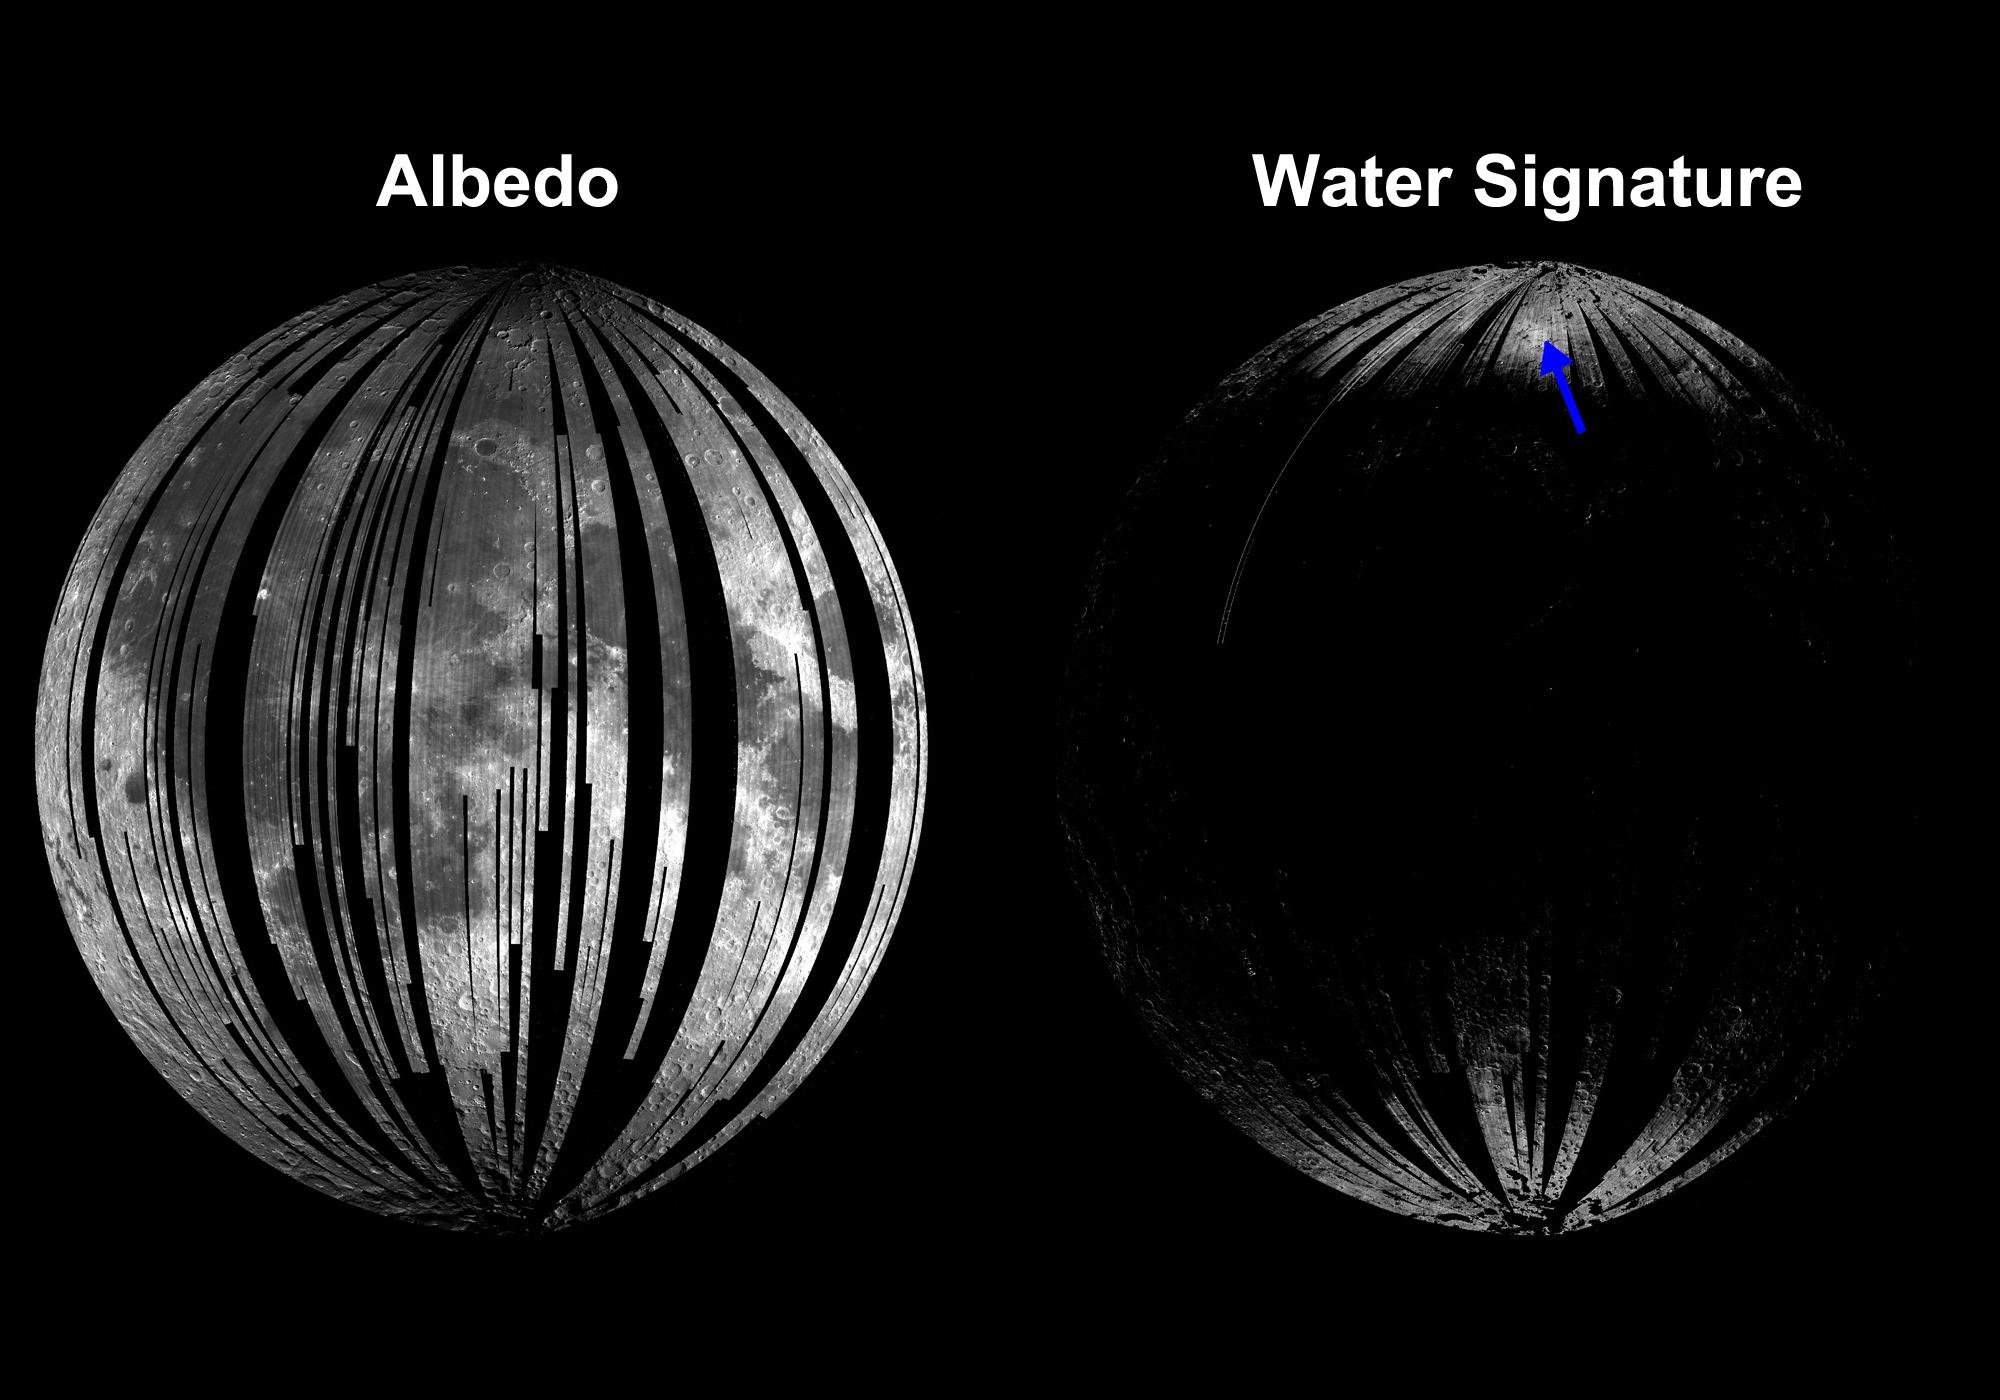
Nearside of the Moon Moon, Chandrayaan-1